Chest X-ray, AP view. Patient: 33 years old, sex F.
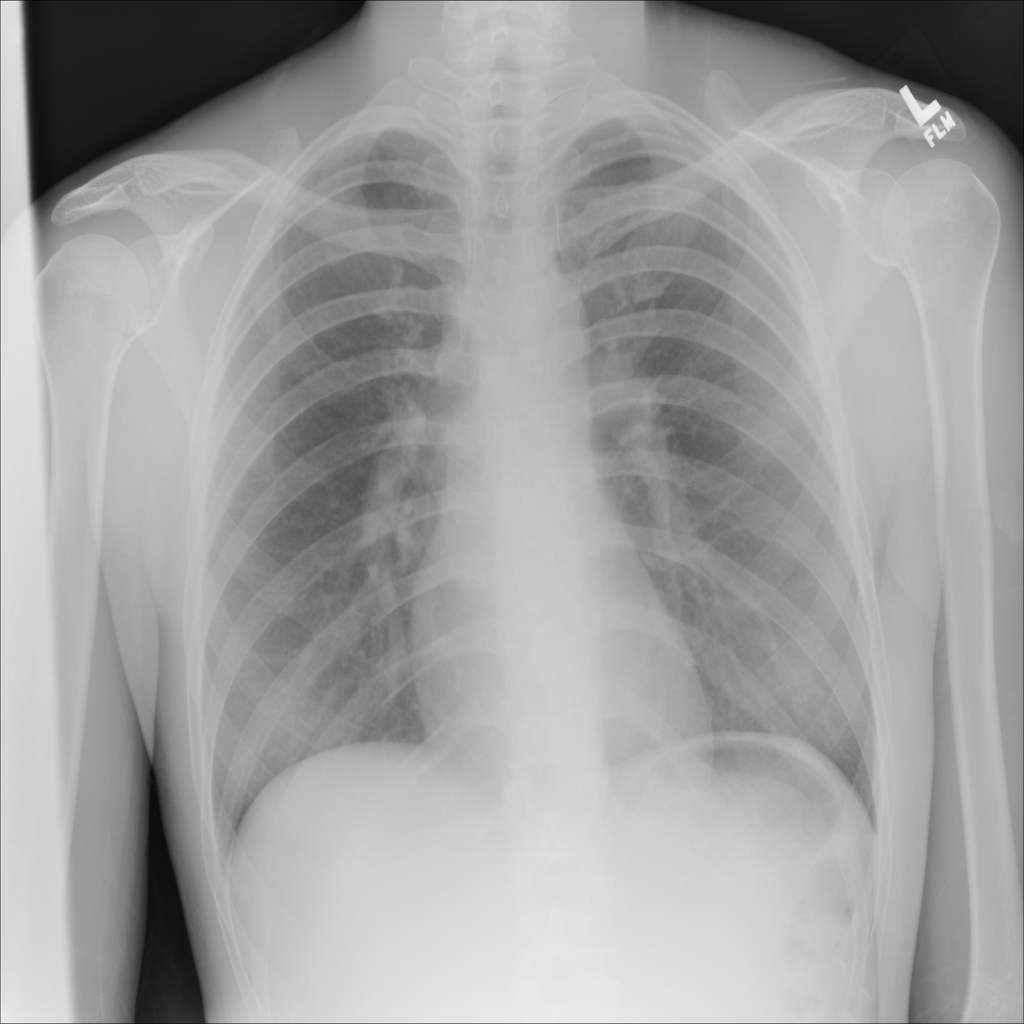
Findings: No Finding